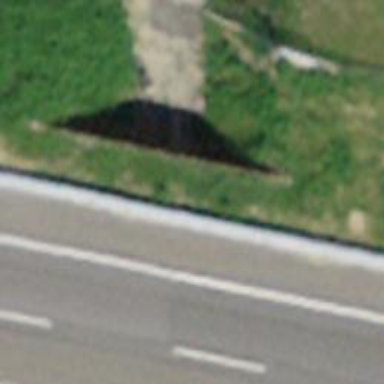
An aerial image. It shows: Asphalt track leading through tunnel.